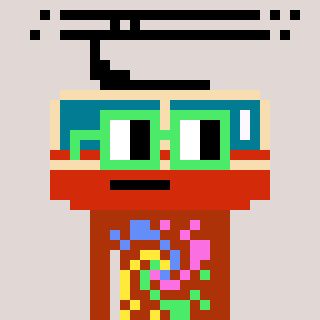
a pixel art character with square light green glasses, a tram wagon-shaped head and a hotbrown-colored body on a warm background